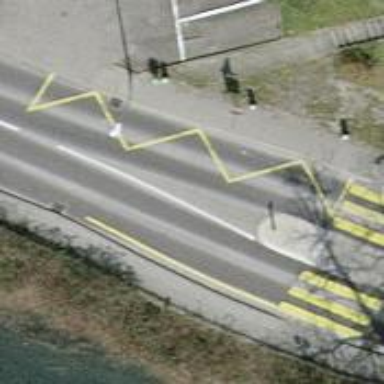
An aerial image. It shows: Bus stop equipped with public transport stop position.